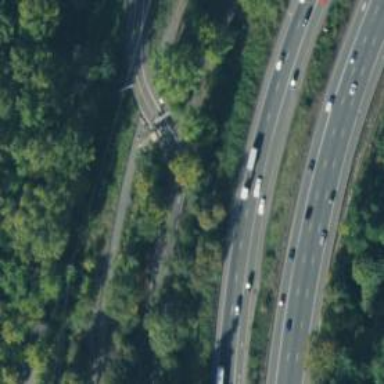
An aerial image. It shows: Asphalt motorway.